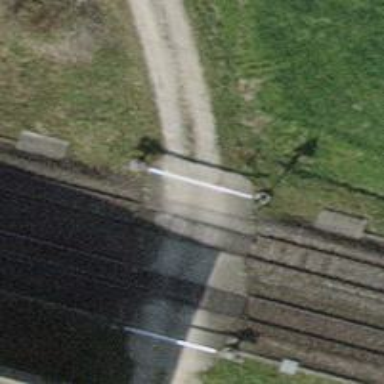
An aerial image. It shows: Level crossing along the railway.